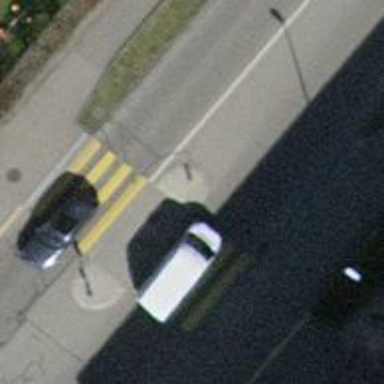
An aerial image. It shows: Uncontrolled road crossing with pedestrian island.